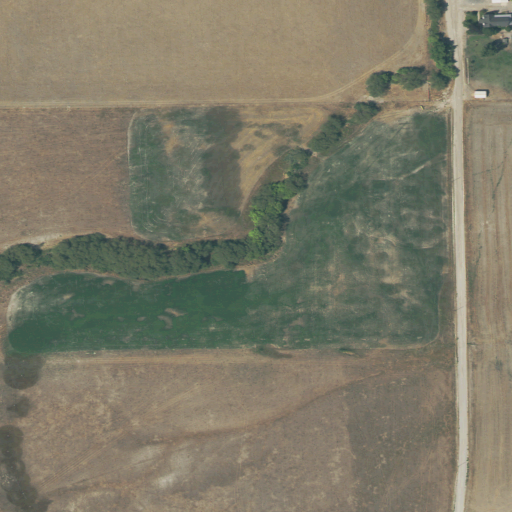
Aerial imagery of valley in Utah named Pullum Hollow containing cultivated crops, open development, low intensity development, medium intensity development, and herbaceous wetlands